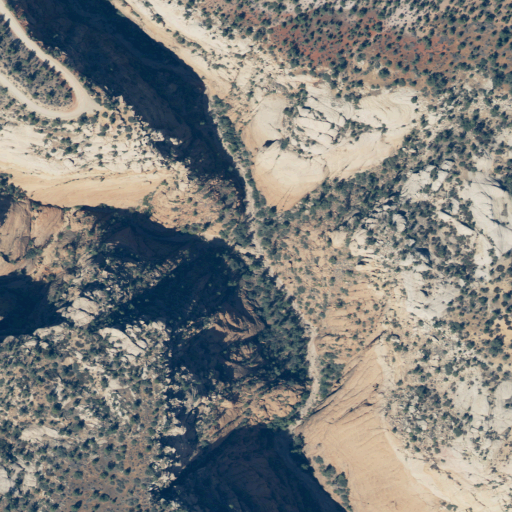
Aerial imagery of valley in Utah named Yankee Doodle Hollow containing shrub and evergreen forest